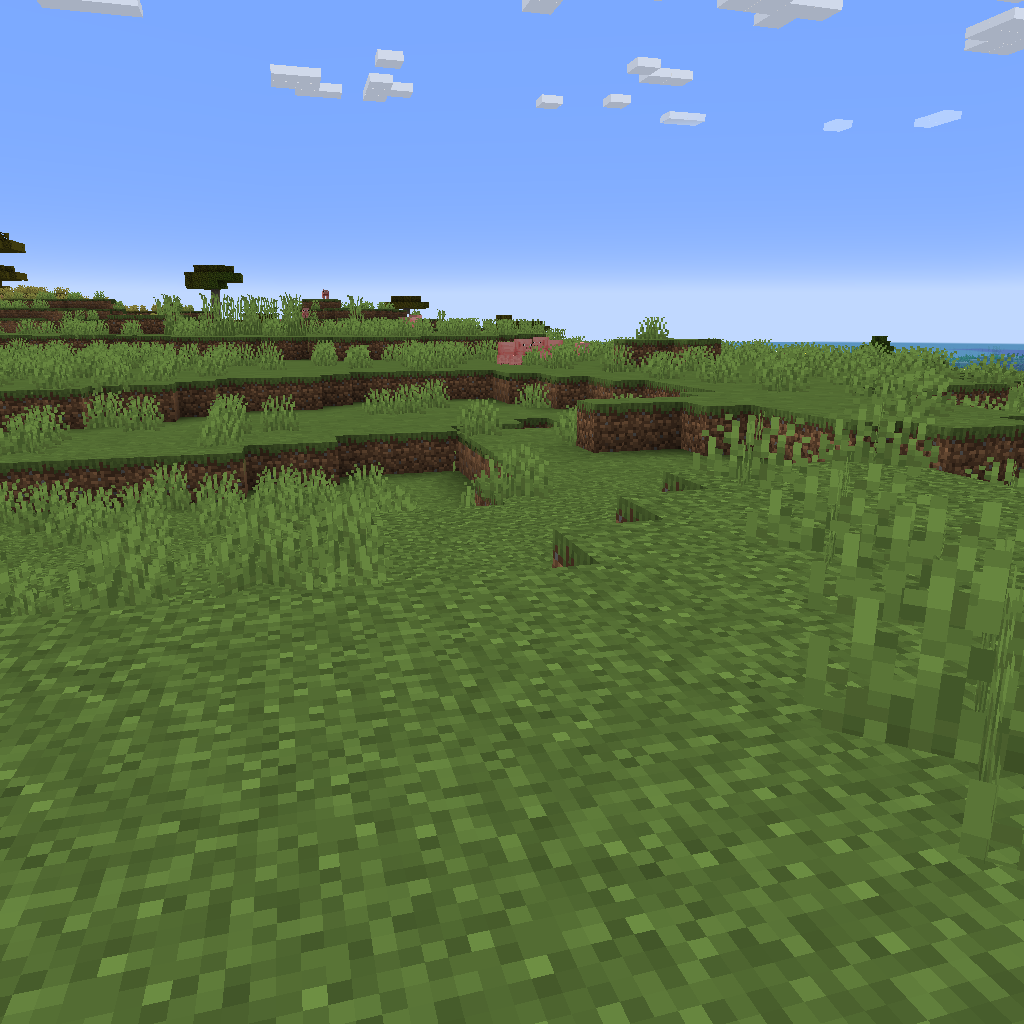
plains with grass and pigs